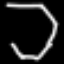
Label: octagon